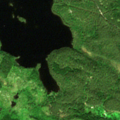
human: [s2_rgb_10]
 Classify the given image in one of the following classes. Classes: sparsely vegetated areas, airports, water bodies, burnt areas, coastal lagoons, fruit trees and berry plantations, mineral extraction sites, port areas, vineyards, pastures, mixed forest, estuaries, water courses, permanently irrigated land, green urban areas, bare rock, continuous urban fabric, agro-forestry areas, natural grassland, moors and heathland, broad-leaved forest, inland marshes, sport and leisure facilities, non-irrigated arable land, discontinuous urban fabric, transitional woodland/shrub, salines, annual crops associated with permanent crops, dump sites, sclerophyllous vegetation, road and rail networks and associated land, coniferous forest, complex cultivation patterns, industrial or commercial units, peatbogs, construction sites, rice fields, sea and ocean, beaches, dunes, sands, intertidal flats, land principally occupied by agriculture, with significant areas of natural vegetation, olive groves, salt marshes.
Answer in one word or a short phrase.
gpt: coniferous forest, mixed forest, transitional woodland/shrub, water bodies